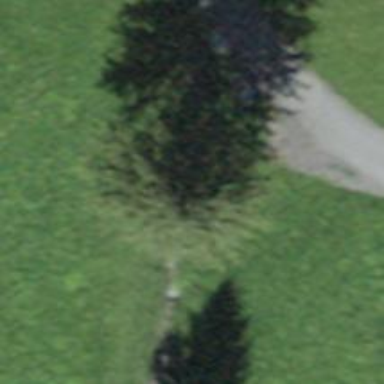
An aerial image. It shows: Needle-leaved tree in its natural environment.